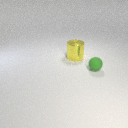
large yellow metal cylinder behind small green rubber sphere